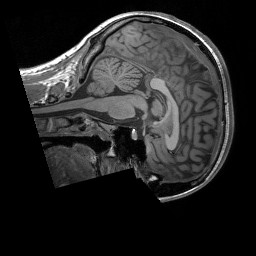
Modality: T1w
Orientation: sagittal
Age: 24
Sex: female
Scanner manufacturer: siemens
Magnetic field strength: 3 T
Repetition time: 1.9 s
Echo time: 0.00252 s